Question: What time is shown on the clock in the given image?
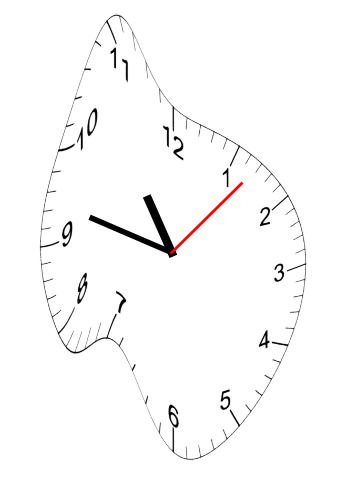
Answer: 10:47:07